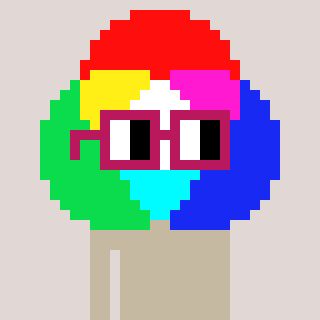
a pixel art character with square dark red glasses, a color circle-shaped head and a peachy-colored body on a warm background